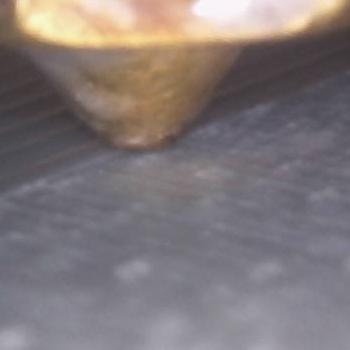
Flow rate: 35%